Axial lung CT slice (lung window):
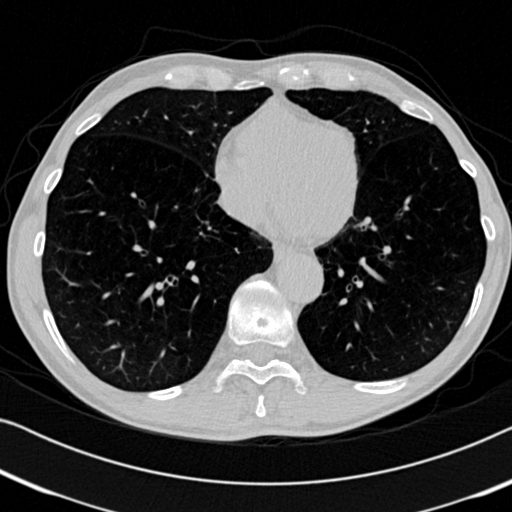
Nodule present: no